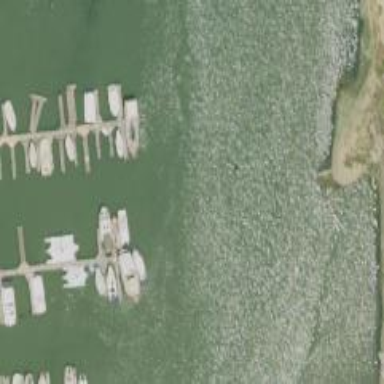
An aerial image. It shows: Marina situated in picturesque bay.